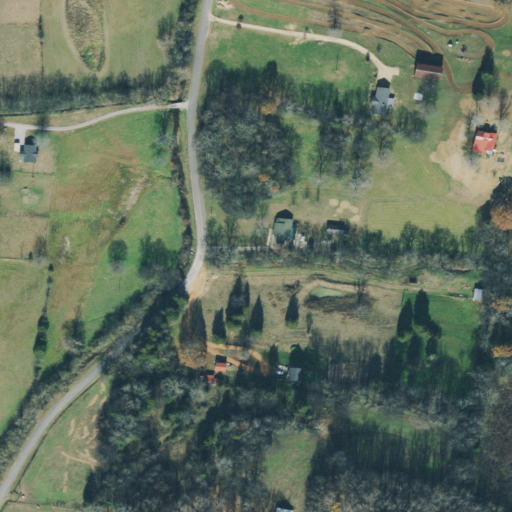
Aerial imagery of valley in Tennessee named Akin Hollow containing pasture, deciduous forest, open development, mixed forest, low intensity development, and medium intensity development